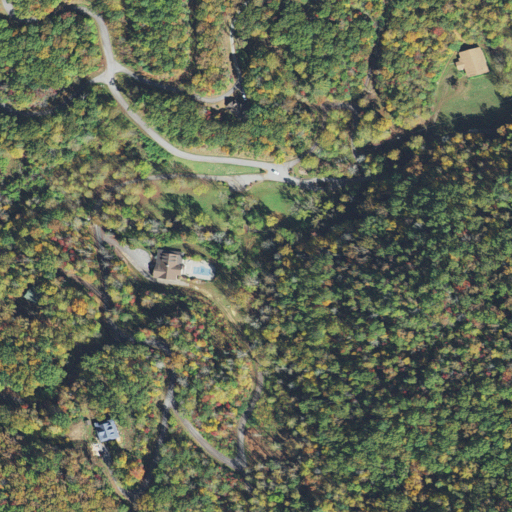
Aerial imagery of valley in North Carolina named Cowl Cove containing open development, deciduous forest, mixed forest, and low intensity development